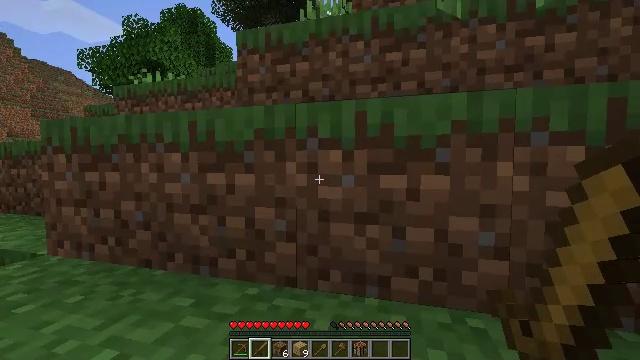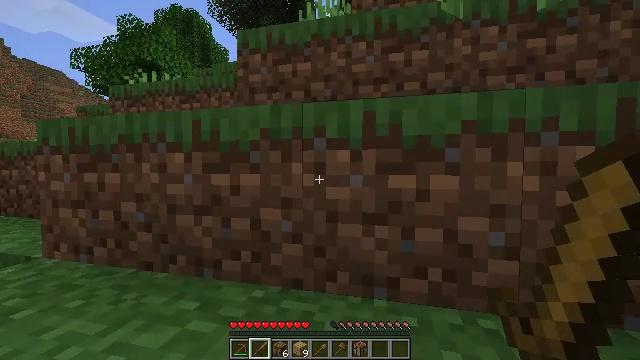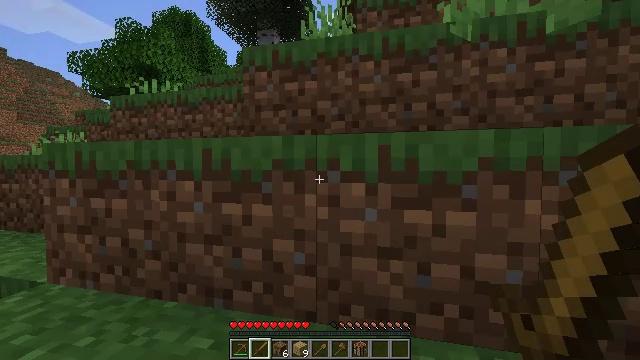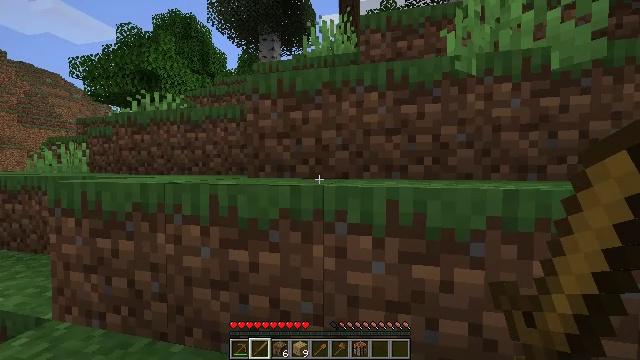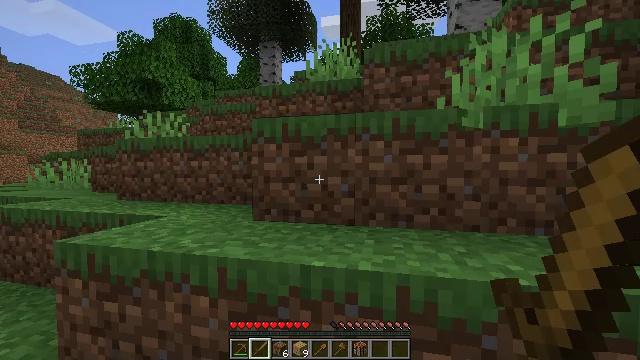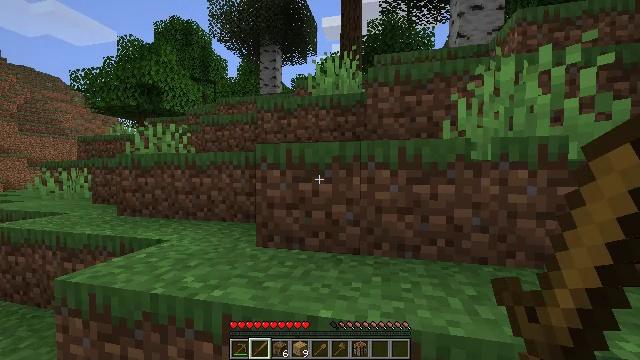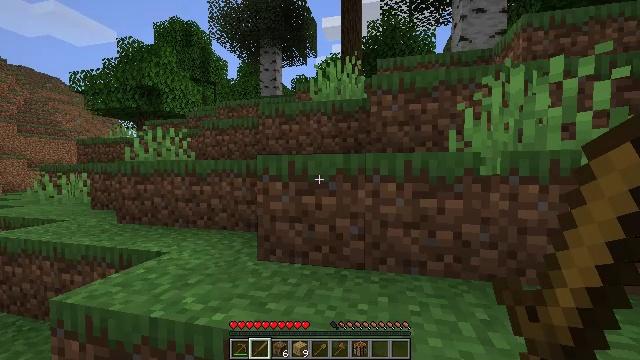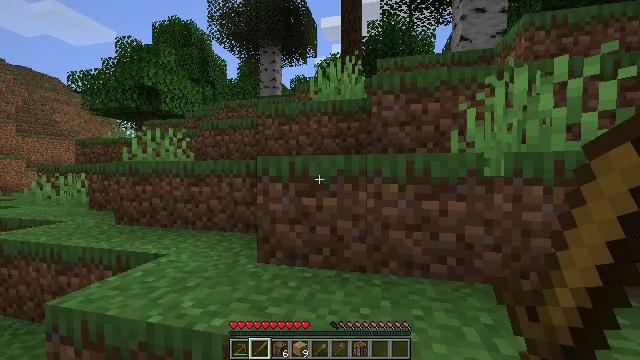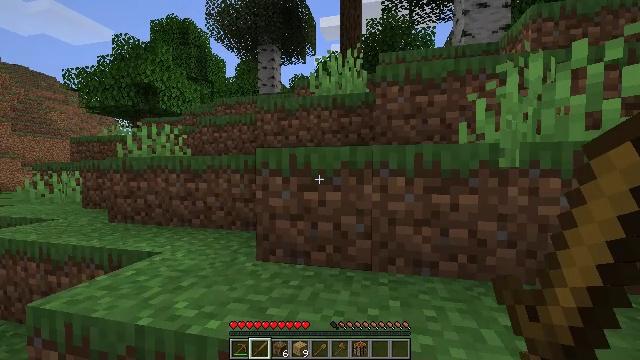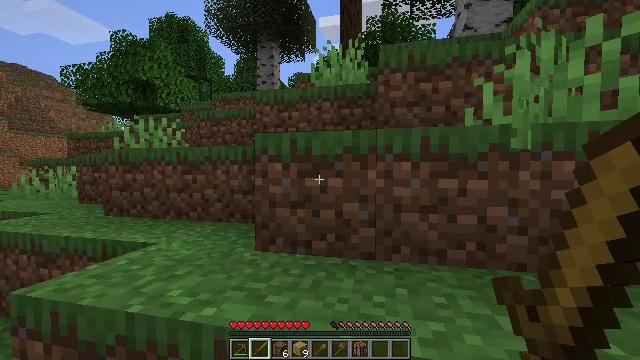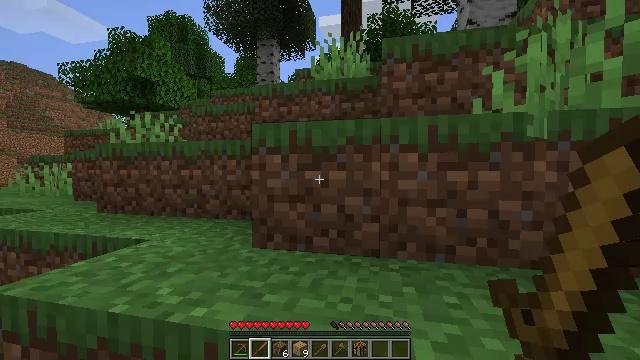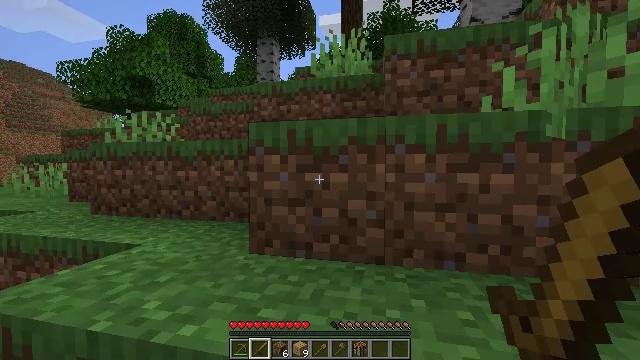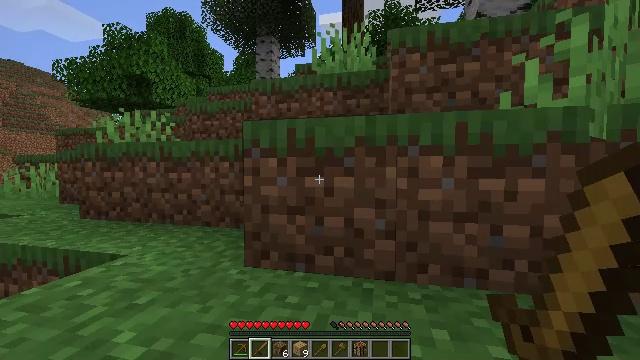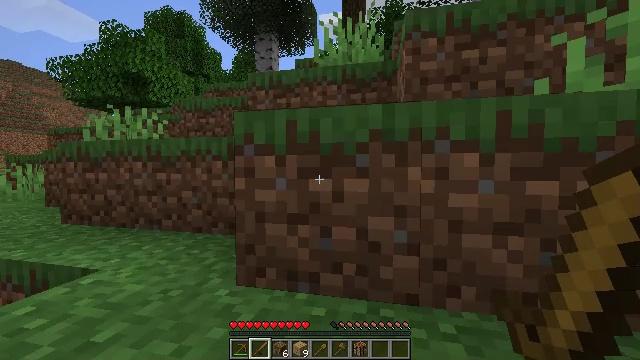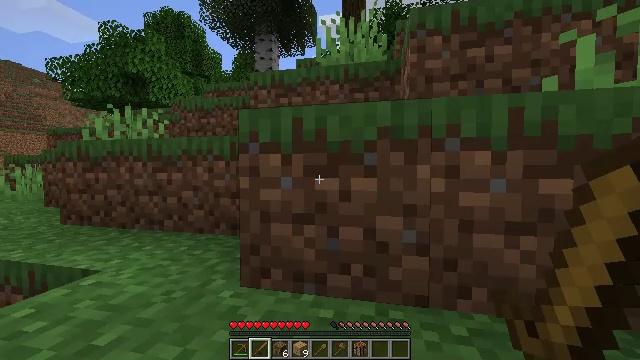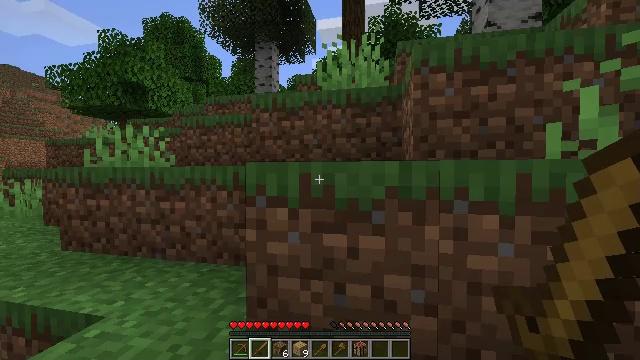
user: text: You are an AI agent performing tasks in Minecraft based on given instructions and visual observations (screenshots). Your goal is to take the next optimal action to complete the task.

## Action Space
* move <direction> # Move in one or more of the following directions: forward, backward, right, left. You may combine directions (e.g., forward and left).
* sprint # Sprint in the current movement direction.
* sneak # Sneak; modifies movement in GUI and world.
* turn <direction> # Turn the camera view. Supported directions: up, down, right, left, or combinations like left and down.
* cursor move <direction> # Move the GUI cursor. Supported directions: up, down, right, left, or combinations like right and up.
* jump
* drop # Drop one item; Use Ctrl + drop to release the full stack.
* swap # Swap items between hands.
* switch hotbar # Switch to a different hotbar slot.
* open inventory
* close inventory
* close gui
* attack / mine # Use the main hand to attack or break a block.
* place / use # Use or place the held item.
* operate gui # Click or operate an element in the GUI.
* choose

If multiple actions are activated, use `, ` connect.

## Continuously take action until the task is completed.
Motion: motion action
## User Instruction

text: Get dirt block.
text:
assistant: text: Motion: move forward, turn right
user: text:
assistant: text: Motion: move forward, jump
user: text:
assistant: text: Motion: move forward, jump
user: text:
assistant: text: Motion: move forward, jump
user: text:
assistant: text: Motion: move forward, jump
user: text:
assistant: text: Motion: move forward, jump
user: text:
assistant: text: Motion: move forward
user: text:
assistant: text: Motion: move forward
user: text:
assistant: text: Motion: move forward
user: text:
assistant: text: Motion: move forward
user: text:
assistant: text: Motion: move forward
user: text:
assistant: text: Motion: move forward
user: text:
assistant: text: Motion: move forward
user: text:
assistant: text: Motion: move forward
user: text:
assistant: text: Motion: move forward, jump
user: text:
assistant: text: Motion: move forward, jump
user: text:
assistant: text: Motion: move forward, jump
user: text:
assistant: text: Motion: move forward, jump
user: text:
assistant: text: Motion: move forward
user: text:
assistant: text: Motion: move forward
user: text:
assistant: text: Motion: move forward
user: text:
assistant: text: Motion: move forward
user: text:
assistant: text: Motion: move forward
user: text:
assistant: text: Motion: move forward
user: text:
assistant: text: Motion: move forward
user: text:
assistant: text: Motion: move forward
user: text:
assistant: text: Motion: move forward
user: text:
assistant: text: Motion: move forward
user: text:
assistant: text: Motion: move forward, jump
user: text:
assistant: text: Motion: move forward, jump